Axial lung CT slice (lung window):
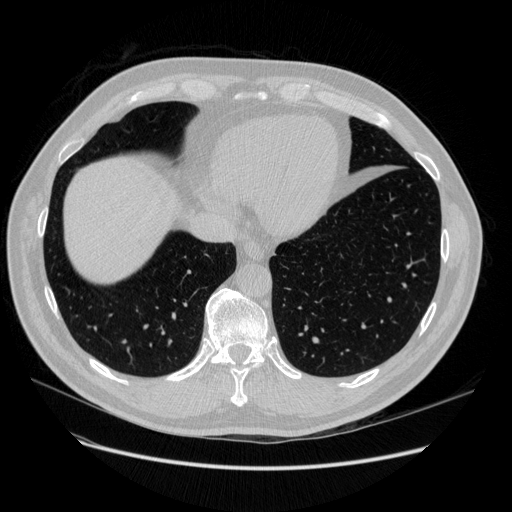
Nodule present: no